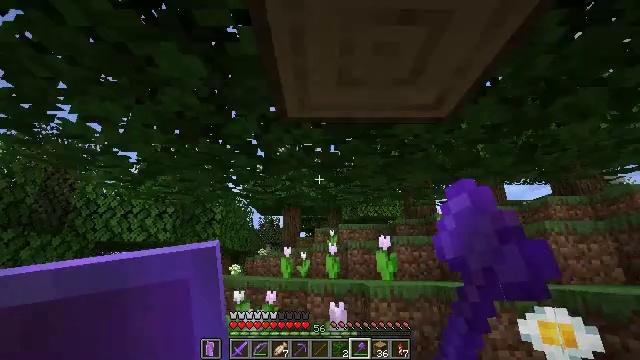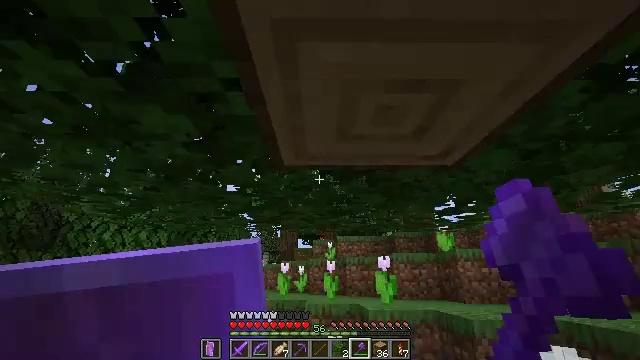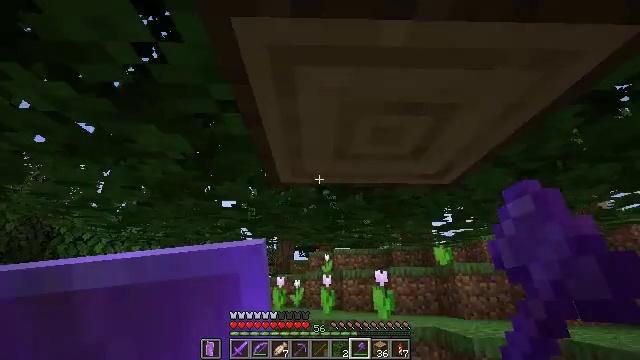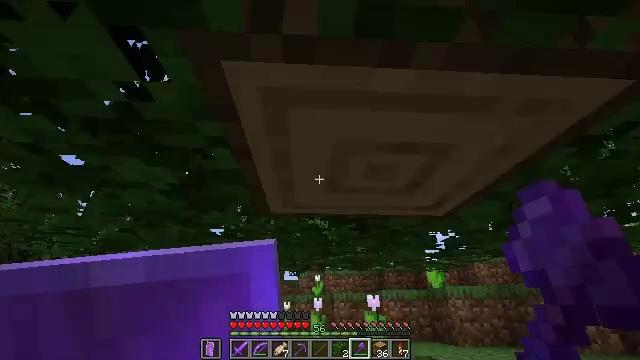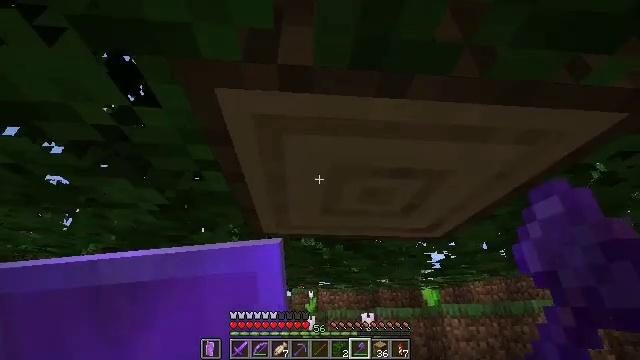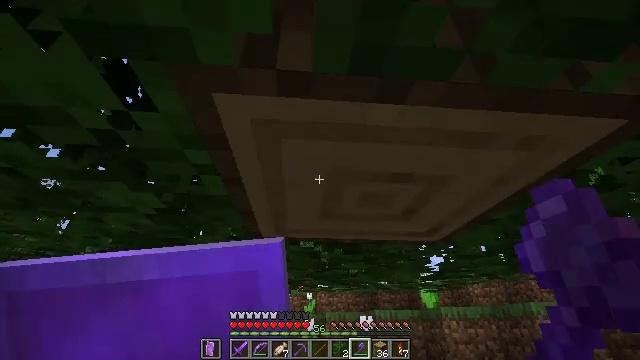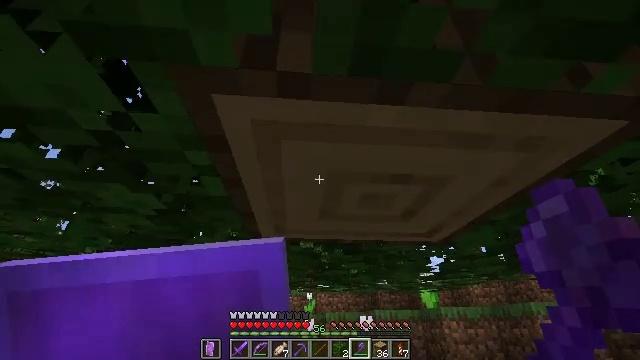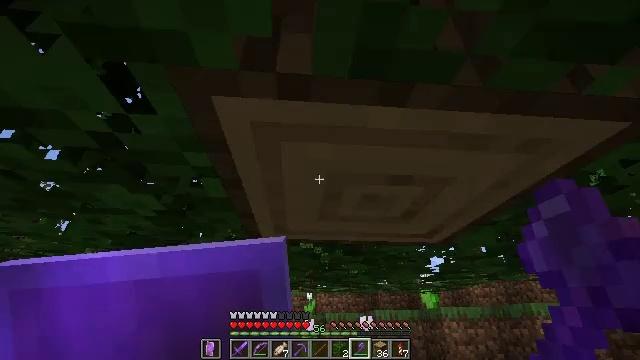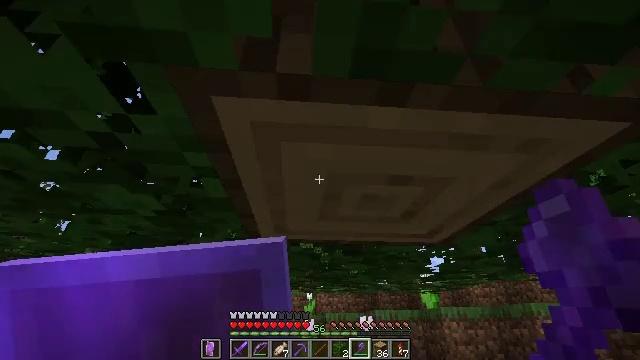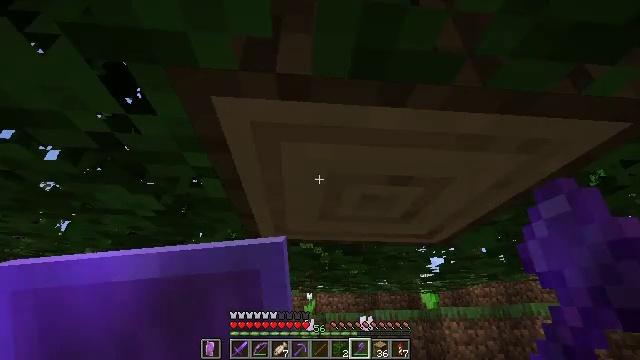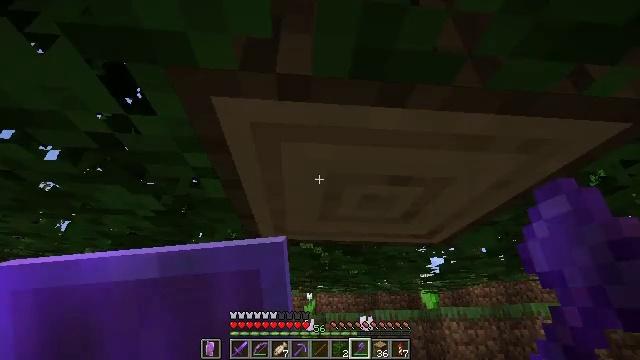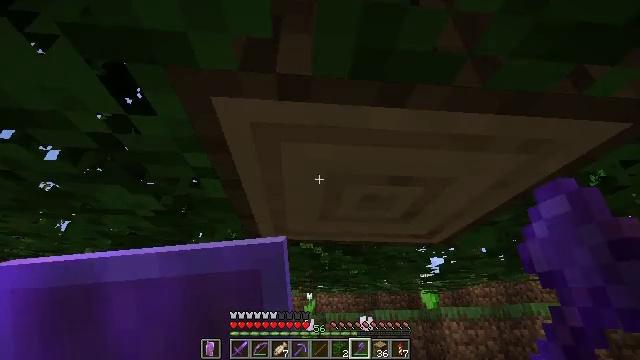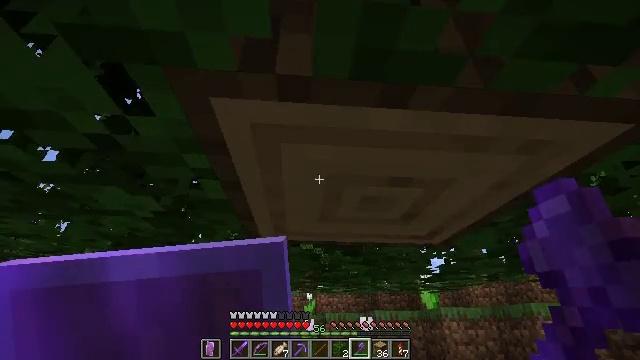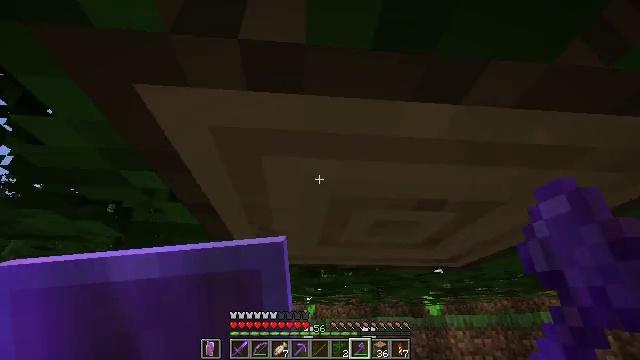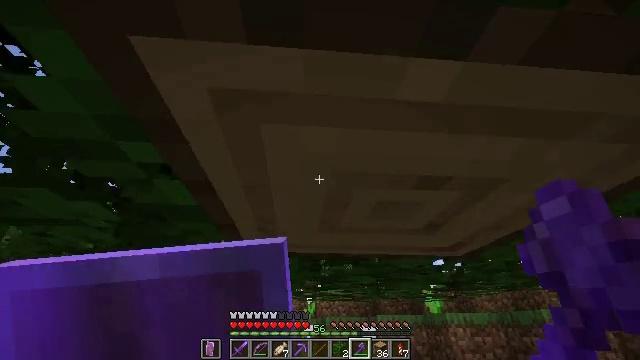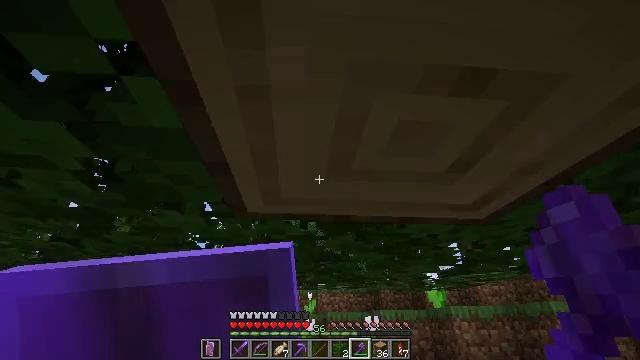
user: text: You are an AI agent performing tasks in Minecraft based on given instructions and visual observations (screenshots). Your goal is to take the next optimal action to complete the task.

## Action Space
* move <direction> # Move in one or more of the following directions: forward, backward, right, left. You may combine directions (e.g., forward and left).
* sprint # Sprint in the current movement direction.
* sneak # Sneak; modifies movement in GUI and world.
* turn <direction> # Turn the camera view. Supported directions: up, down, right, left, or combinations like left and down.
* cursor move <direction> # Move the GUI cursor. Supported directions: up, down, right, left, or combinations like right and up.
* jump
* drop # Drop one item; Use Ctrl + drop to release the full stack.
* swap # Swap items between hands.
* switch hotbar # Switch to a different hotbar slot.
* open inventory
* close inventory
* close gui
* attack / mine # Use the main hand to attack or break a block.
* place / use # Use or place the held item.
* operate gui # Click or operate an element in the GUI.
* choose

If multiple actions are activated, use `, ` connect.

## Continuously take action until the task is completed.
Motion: motion action
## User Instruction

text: Mine the oak log.
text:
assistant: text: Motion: turn up
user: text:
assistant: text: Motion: turn up
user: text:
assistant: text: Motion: turn right and up
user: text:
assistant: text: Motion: turn right and up
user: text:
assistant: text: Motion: no_op
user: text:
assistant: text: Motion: no_op
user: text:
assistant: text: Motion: no_op
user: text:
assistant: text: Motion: no_op
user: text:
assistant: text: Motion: no_op
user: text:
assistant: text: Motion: no_op
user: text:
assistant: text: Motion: no_op
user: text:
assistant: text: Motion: move forward, jump
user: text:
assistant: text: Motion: move forward, jump
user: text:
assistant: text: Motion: move forward, jump
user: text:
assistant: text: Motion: move forward
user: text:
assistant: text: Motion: move forward
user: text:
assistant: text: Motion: move forward
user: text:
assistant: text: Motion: no_op
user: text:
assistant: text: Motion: no_op
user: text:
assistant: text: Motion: no_op
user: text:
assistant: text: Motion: turn right and up
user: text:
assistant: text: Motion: turn right and up
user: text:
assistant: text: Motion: turn right and up
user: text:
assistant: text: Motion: turn right and up
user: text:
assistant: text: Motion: turn right and up
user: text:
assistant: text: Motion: turn up
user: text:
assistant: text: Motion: turn up
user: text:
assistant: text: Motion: turn up
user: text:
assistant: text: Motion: turn up
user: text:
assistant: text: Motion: no_op